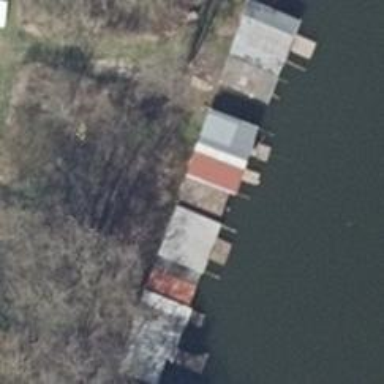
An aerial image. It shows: Boathouse building.